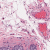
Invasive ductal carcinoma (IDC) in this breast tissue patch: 0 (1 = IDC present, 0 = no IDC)